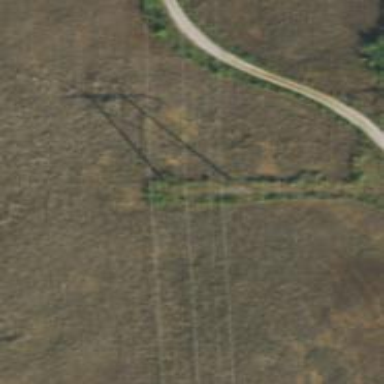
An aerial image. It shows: H-frame power tower with distinctive design.